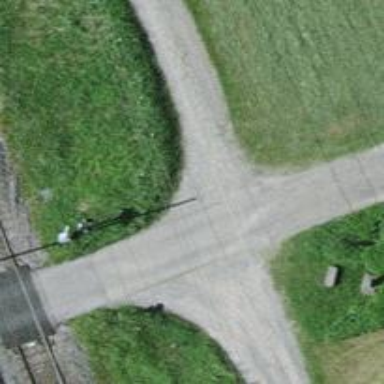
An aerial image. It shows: Agricultural service road for motorcars.